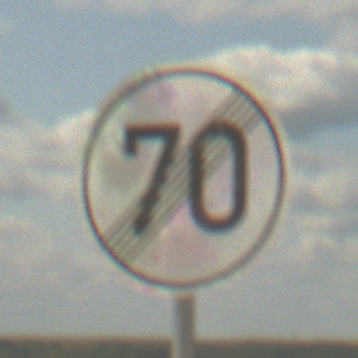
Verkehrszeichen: EndeGeschwindigkeit70
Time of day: Midday
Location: Outdoor (Beach)
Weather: PartlyCloudy
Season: NotSpecified
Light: Natural